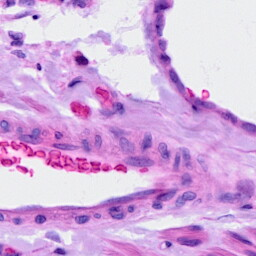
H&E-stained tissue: Ovarian